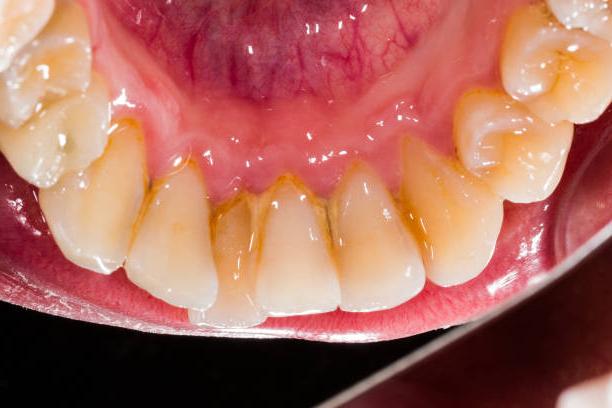
Condition: Calculus